Interaction volume radius: 5 \u00c5
Interaction volume height: 40 \u00c5
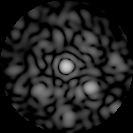
Disorder parameter: 0.5741